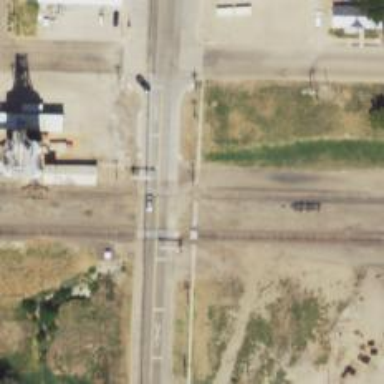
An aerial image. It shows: Level crossing along the railway.